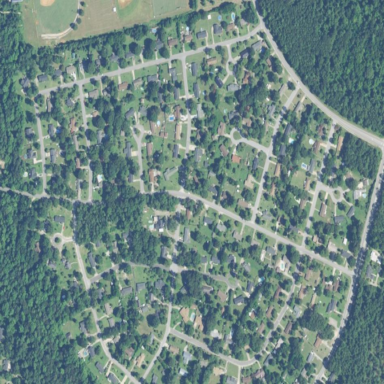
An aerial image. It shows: Residential area within subdivision.